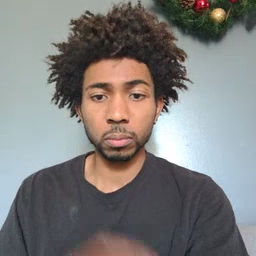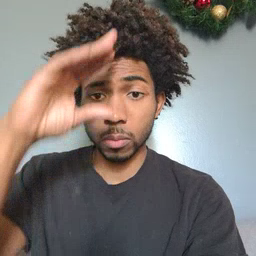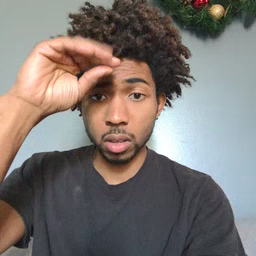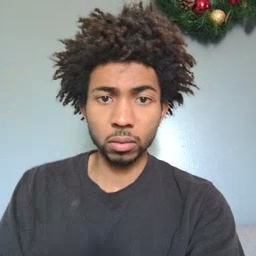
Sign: boy